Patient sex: M
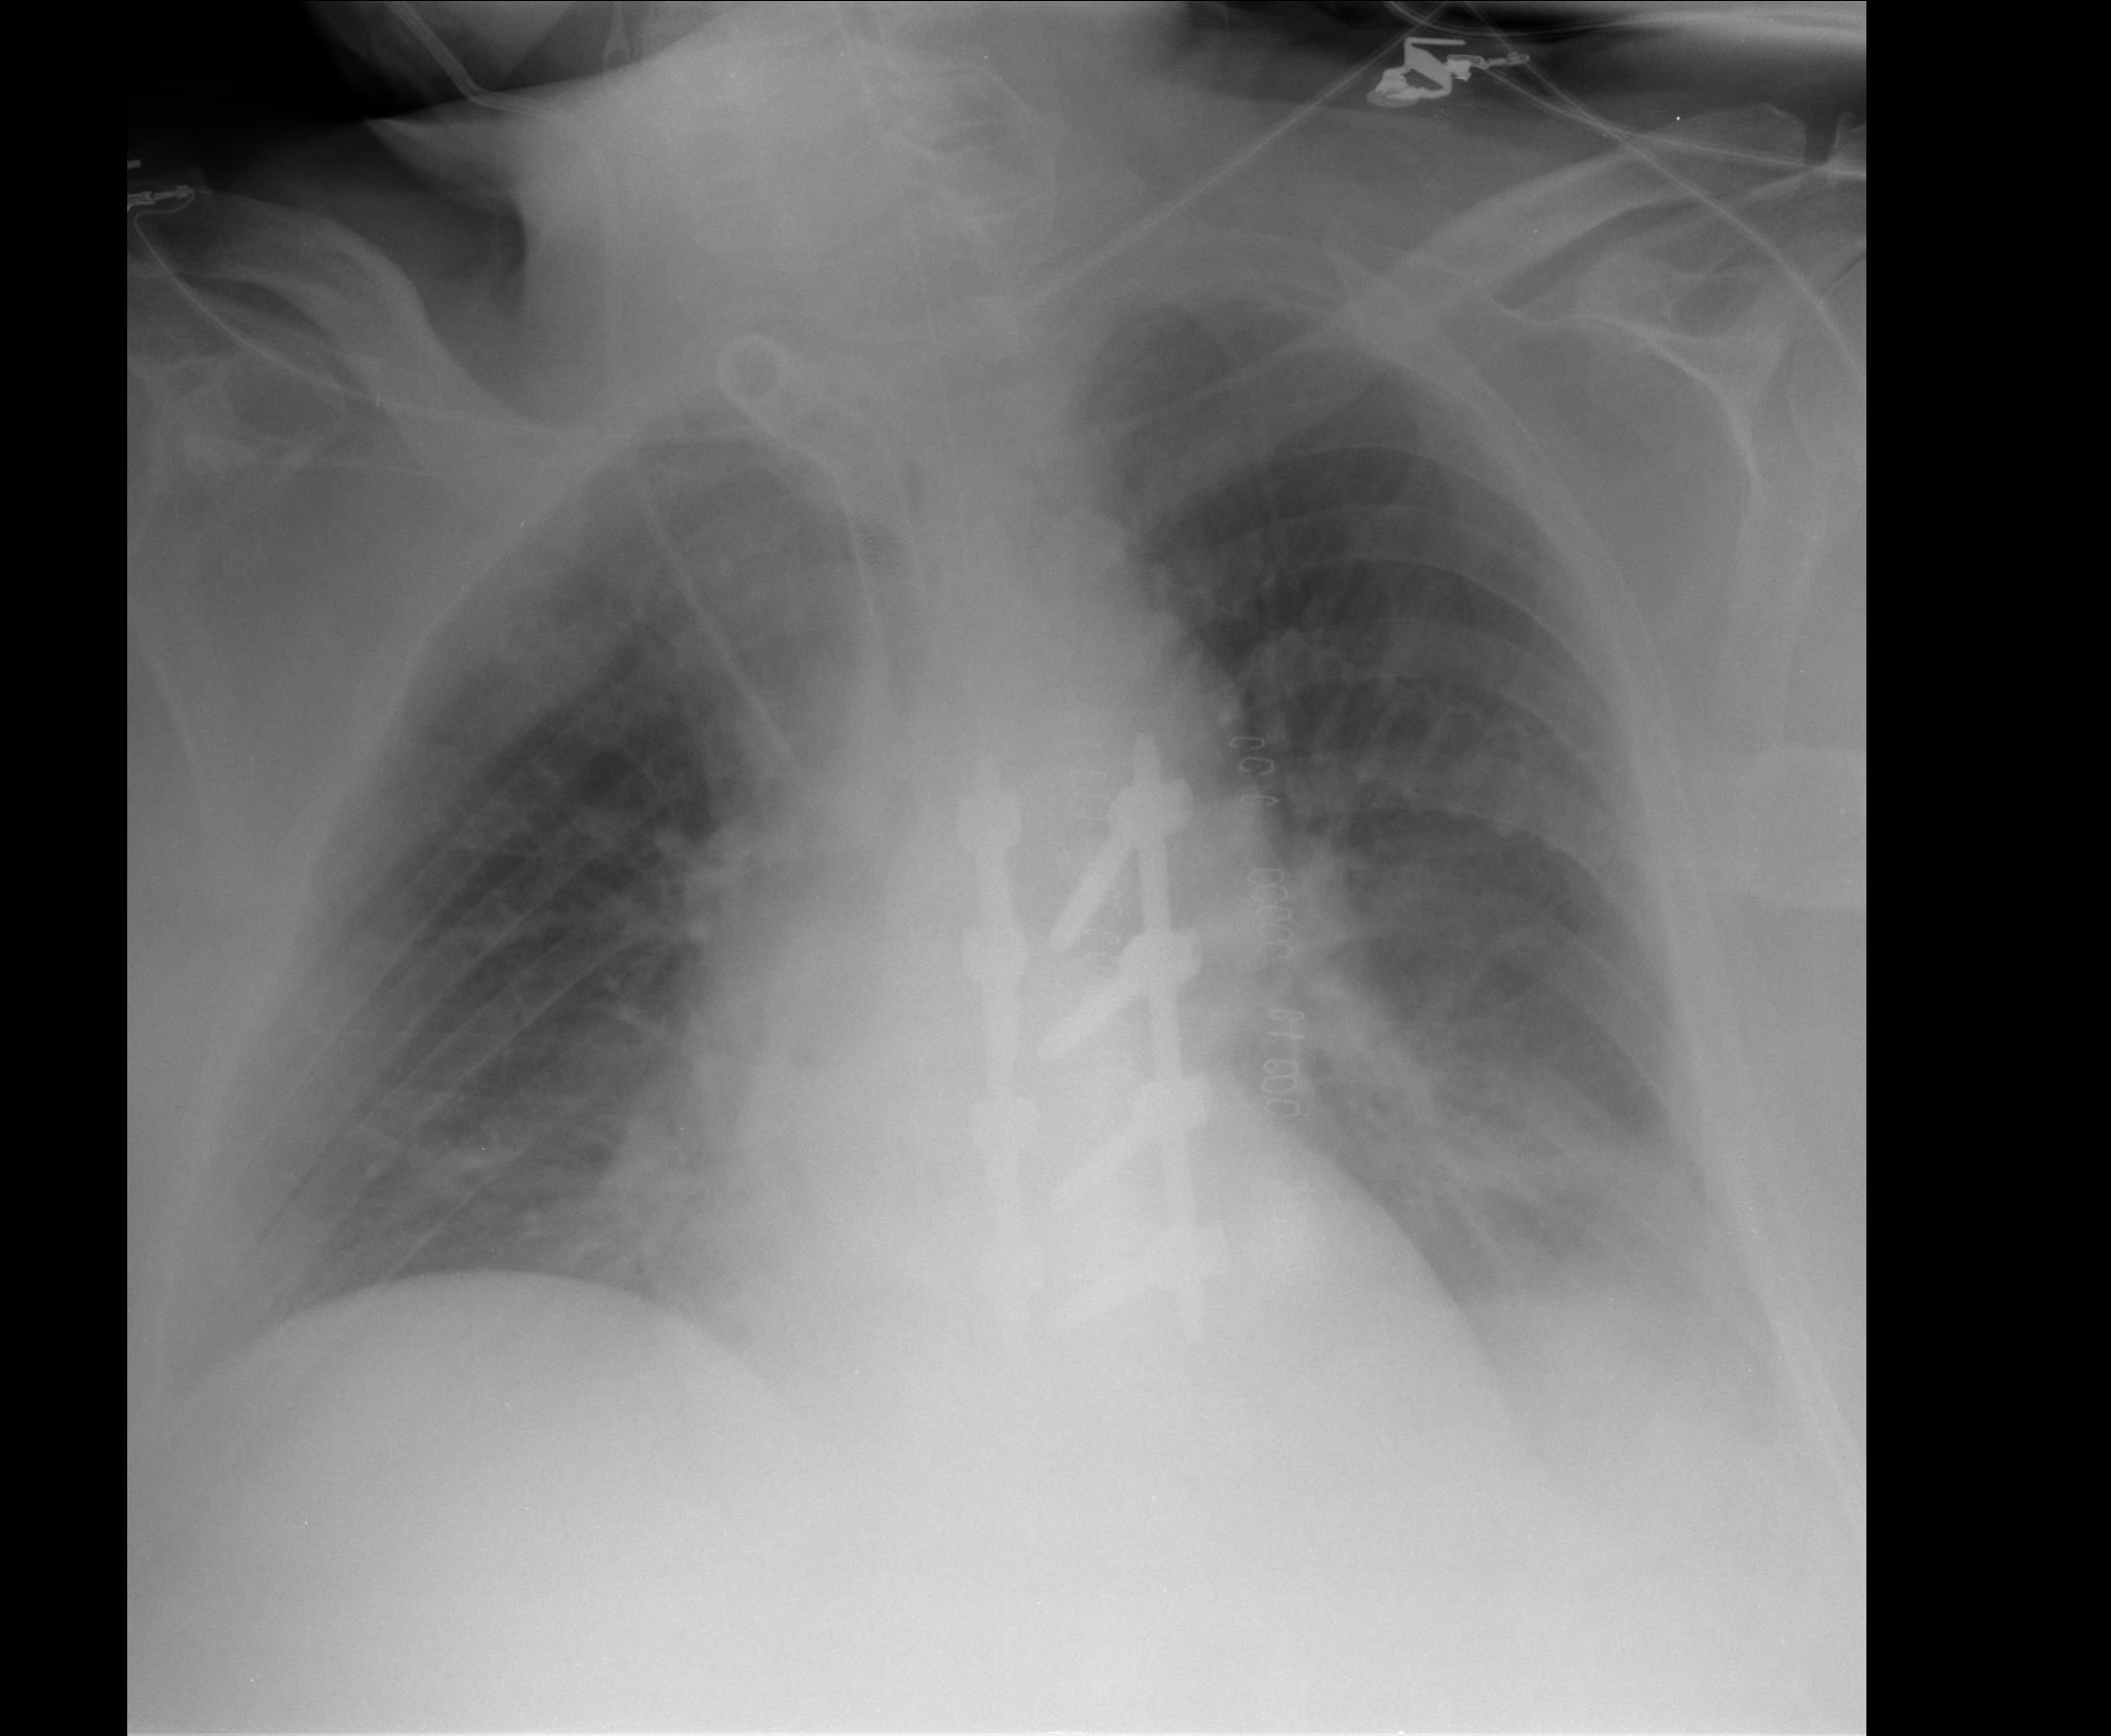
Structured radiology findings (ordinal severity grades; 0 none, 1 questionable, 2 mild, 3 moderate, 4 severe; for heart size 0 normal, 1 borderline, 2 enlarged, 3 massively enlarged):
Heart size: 0
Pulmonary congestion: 2
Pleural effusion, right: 1
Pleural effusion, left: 2
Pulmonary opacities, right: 0
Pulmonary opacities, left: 0
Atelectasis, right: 2
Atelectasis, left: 2